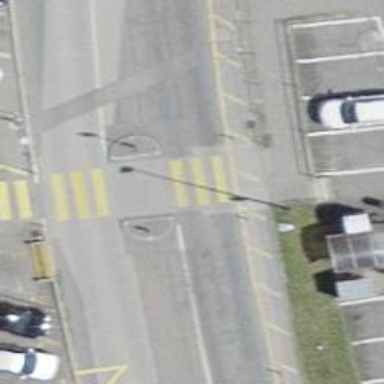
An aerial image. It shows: Bus stop with platform for public transport.